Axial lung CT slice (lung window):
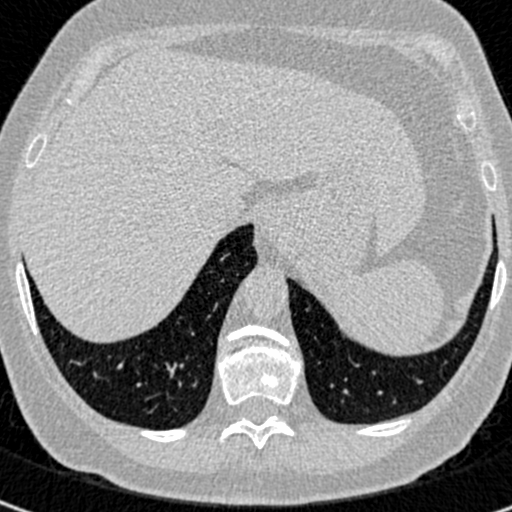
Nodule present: no